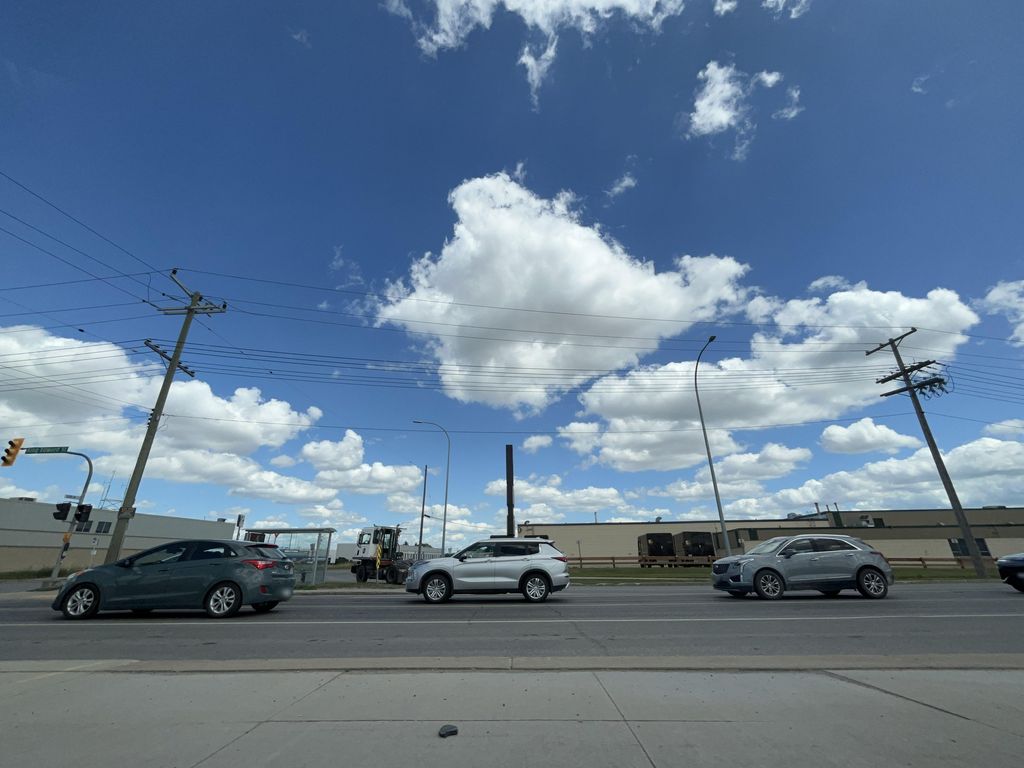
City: winnipeg